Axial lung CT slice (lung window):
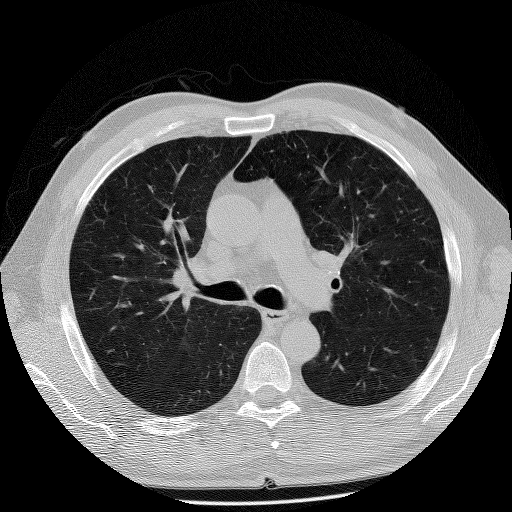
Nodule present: no